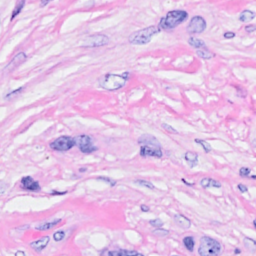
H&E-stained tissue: Breast